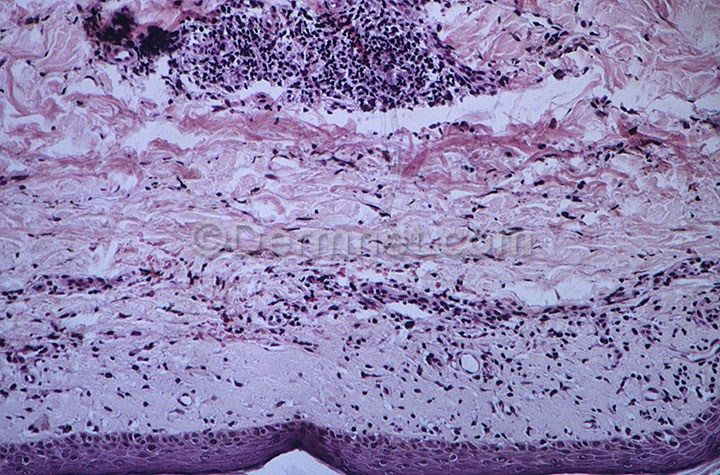
Disease: Lupus and other Connective Tissue diseases